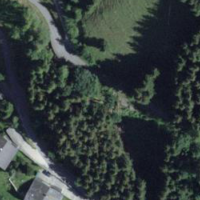
EUNIS habitat code: 43
Species observed at this site:
Plantago media
Daucus carota
Sedum album